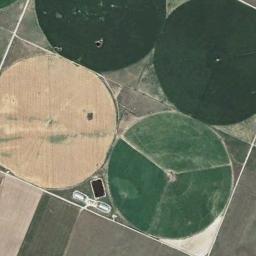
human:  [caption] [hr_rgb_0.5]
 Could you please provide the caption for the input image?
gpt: Most round fields are green .

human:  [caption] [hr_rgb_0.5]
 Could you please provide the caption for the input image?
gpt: Some green circle farmland are in the bare land .

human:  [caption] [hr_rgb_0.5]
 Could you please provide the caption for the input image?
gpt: Several green circular farmlands and a khaki circular farmlands are on the ground and some farmlands that grows other crops beside .

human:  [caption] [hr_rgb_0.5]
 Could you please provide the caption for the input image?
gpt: Four neatly arranged tan and green mixed circular fields .

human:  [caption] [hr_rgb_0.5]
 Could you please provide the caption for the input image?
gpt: There are four cultivated circular farmlands of the same size .